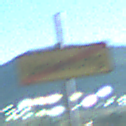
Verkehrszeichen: EndeDerUmleitungsankuendigung
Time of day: Night
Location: Outdoor (Nature)
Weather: PartlyCloudy
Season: NotSpecified
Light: Natural